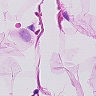
Metastatic tissue present: no